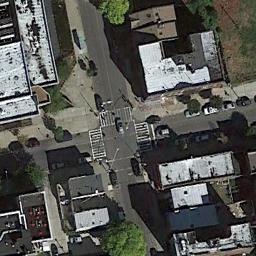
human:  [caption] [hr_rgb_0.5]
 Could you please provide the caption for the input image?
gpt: There are many buildings beside the intersection .

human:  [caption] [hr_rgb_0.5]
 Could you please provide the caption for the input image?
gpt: An intersection with sparse traffic is between some dense buildings .

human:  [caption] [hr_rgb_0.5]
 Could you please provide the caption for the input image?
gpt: There are many moving and waiting vehicles on the road at the intersection, Many buildings and some trees around the intersection .

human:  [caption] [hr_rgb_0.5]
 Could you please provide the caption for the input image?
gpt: There are two zebra crossings at the intersection .

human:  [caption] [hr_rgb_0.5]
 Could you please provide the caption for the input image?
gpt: There are some white buildings around the intersection .